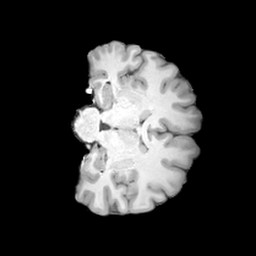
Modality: T1w
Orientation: coronal
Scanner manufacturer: siemens
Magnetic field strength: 3 T
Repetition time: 2 s
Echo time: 0.0024 s